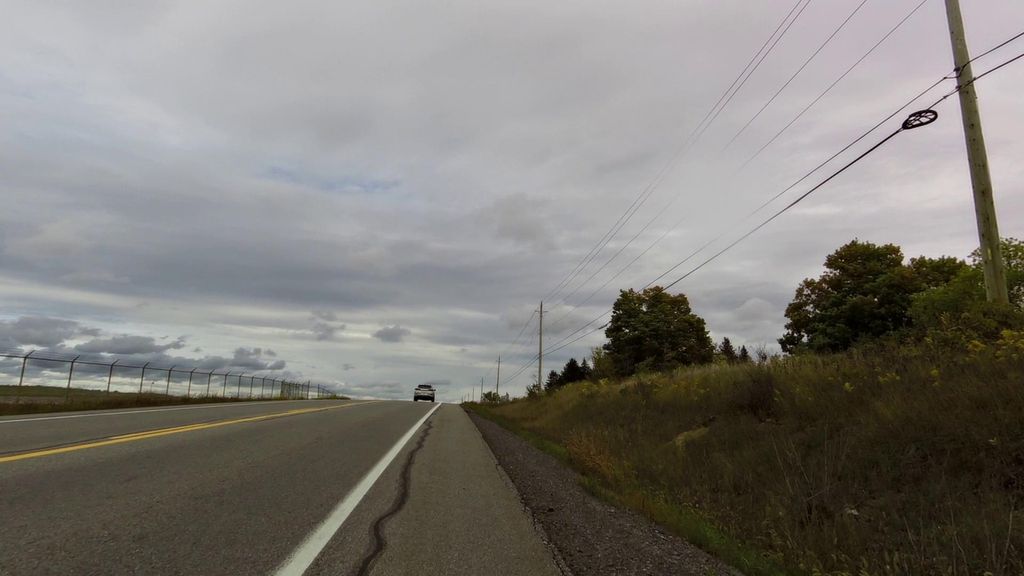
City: ottawa-gatineau